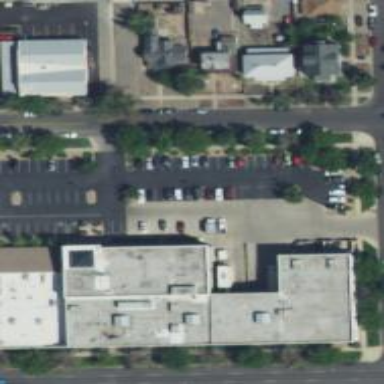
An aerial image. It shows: Parking space.